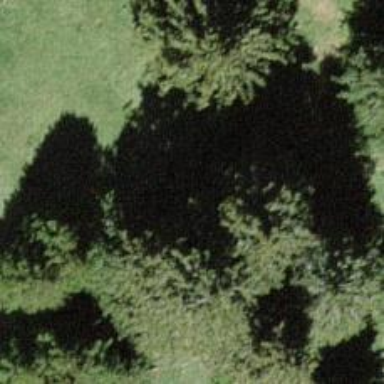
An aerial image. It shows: Needle-leaved tree in nature.